【题型】选择题　【知识点】解析几何　【难度】easy
已知 $A(3,0), B(0,3)$，从点 $P(0,2)$ 射出的光线经 $x$ 轴反射到直线 $AB$ 上，又经过直线 $AB$ 反射到 $P$ 点，则光线所经过的路程为（ \quad ）

A. $2\sqrt{10}$ \qquad\qquad B. $6$ \qquad\qquad C. $\sqrt{26}$ \qquad\qquad D. $2\sqrt{6}$
【解答】
【答案】 C

【分析】 直线 $AB$ 的方程为：$x+y=3$，点 $P(0,2)$ 关于 $x$ 轴的对称点 $P_1(0,-2)$，根据对称性特征求得点 $P_1$ 关于直线 $AB$ 的对称点 $P_2$，再根据反射对称性可得光线所经过的路程为 $P_2P$，即得结果.

【详解】 直线 $AB$ 的方程为：$x+y=3$，如图所示，

点 $P(0,2)$ 关于 $x$ 轴的对称点 $P_1(0,-2)$，

设点 $P_1(0,-2)$ 关于直线 $AB$ 的对称点 $P_2(a,b)$，如图，

则 $k_{AB} \cdot k_{P_1P_2} = \frac{b+2}{a} \cdot (-1) = -1$，且 $P_1P_2$ 中点 $\left(\frac{a}{2}, \frac{b-2}{2}\right)$ 在直线 $x+y=3$ 上，

即 $\frac{a}{2} + \frac{b-2}{2} = 3$ 联立解得 $a=5, b=3$，即 $P_2(5,3)$，

所以根据反射原理的对称性，光线所经过的路程为：

$|PQ|+|QM|+|MP| = |P_1Q|+|QM|+|MP| = |P_1M|+|MP| = |MP_2|+|MP| = |P_2P|$

$= \sqrt{(5-0)^2+(3-2)^2} = \sqrt{26}$.

故选：C.

【点睛】 本题考查了直线的方程、点关于直线的对称点的求法、两点之间的距离公式和光线反射的性质，考查了推理能力与计算能力，属中档题.
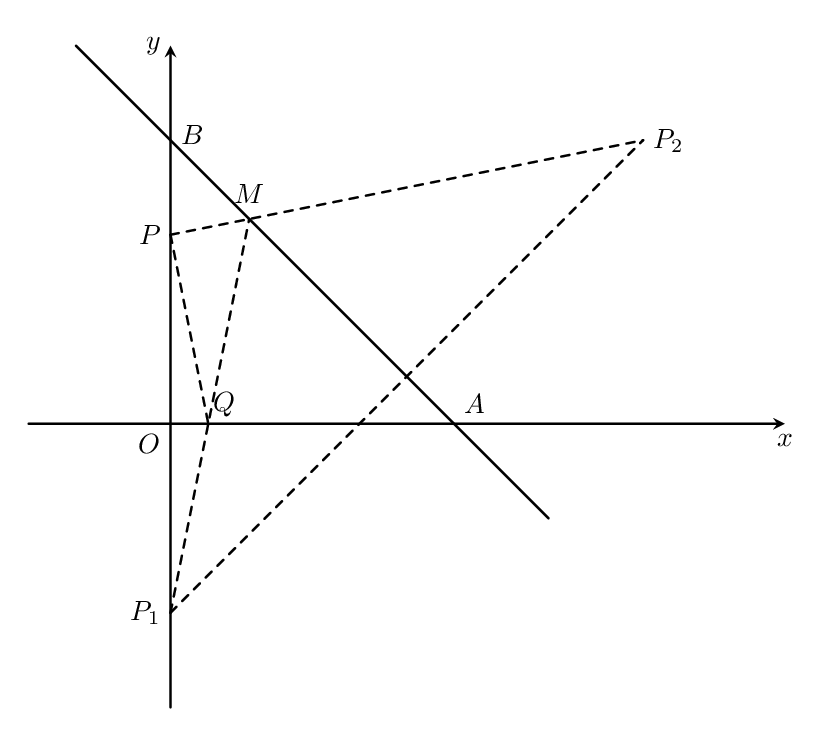